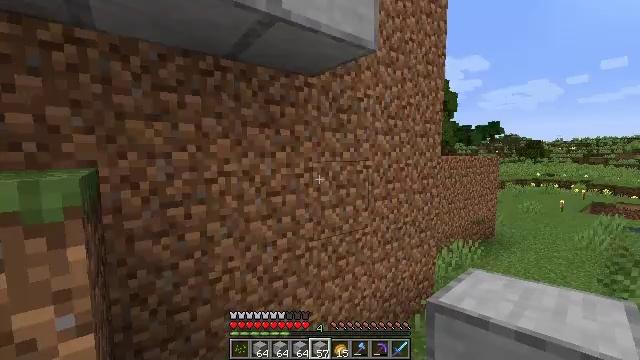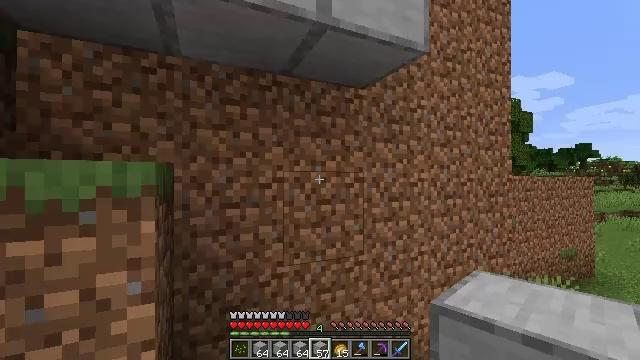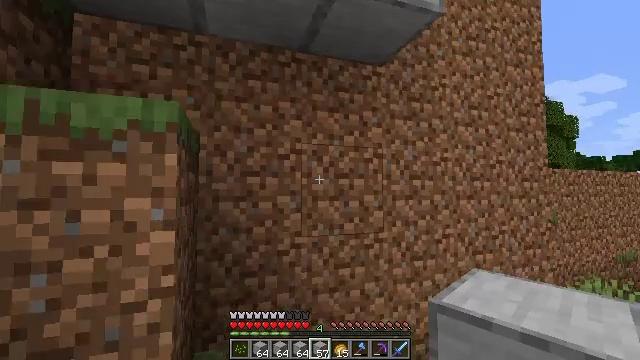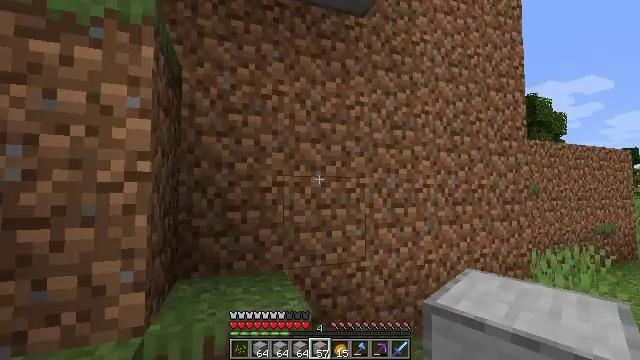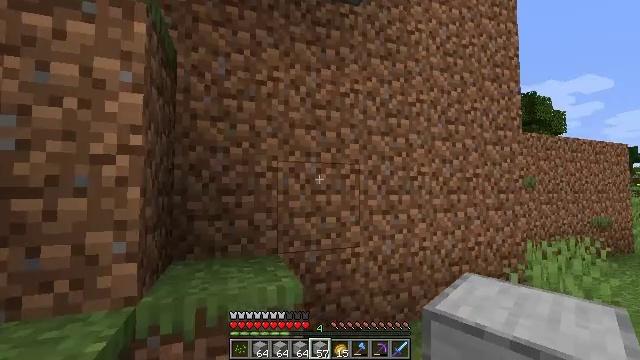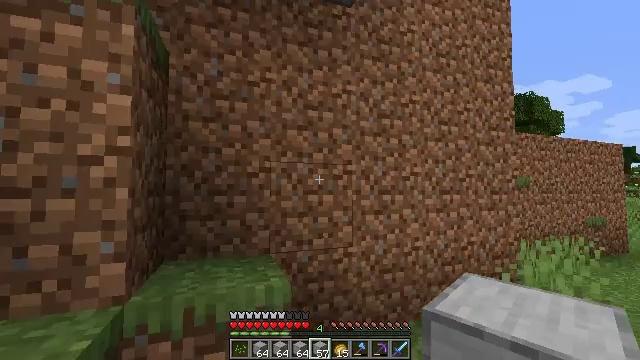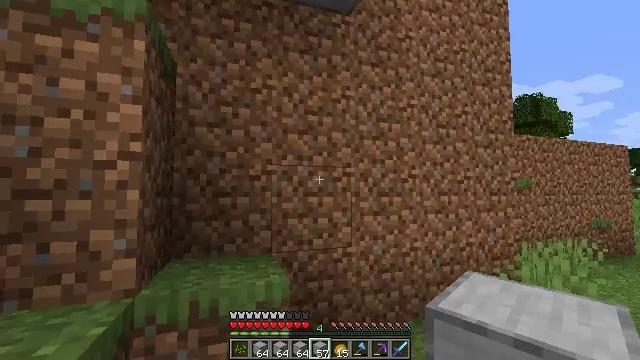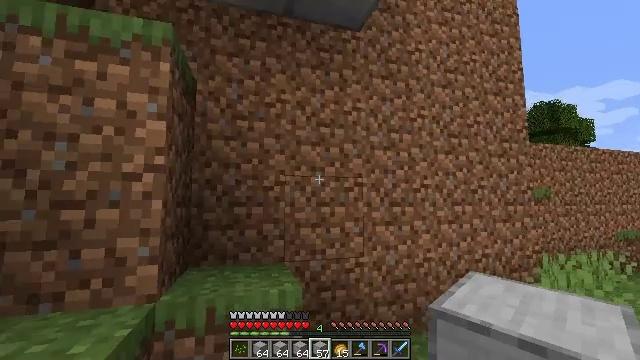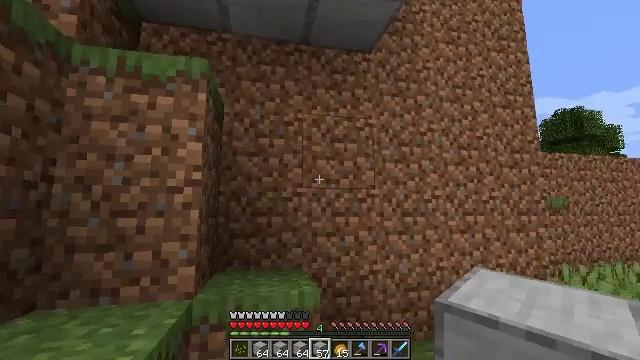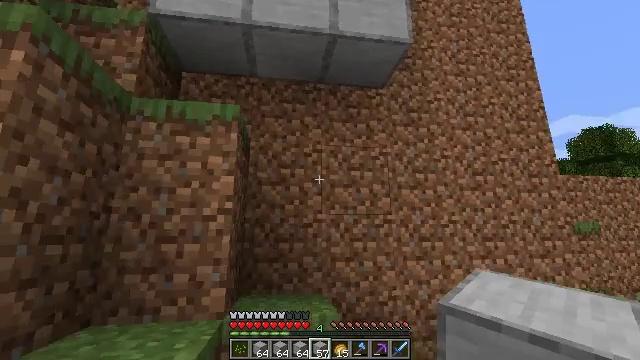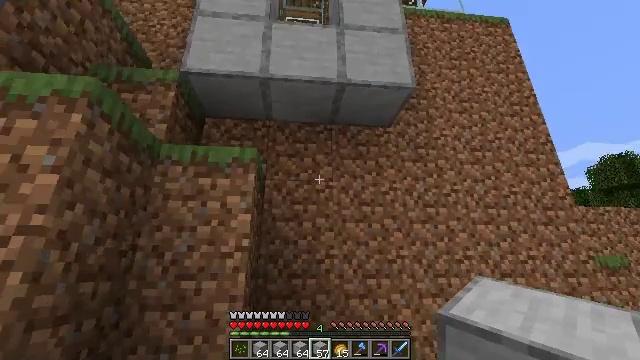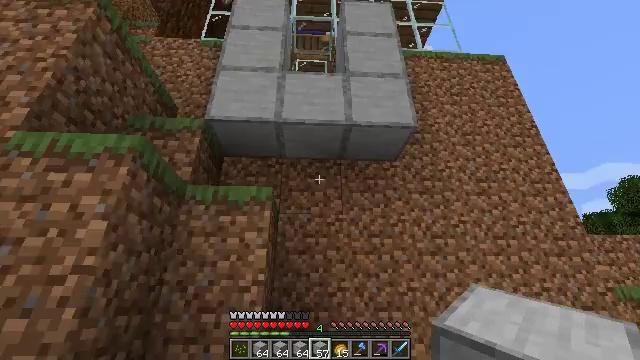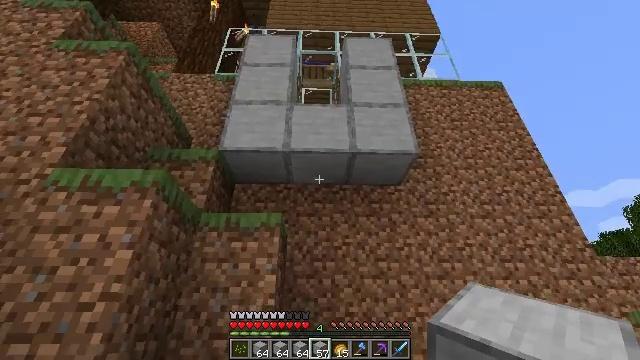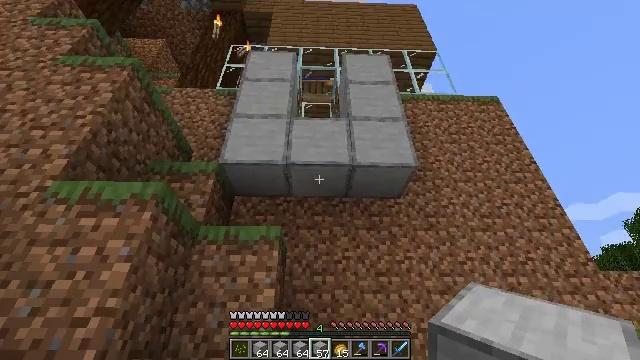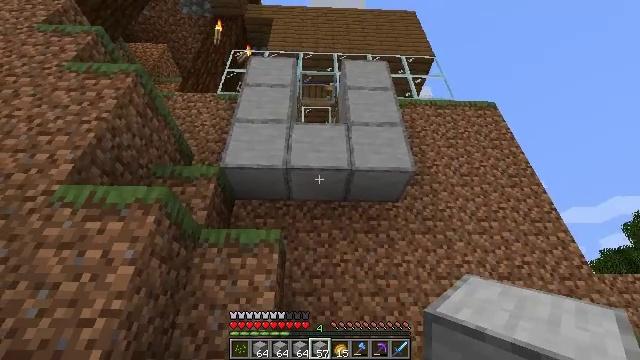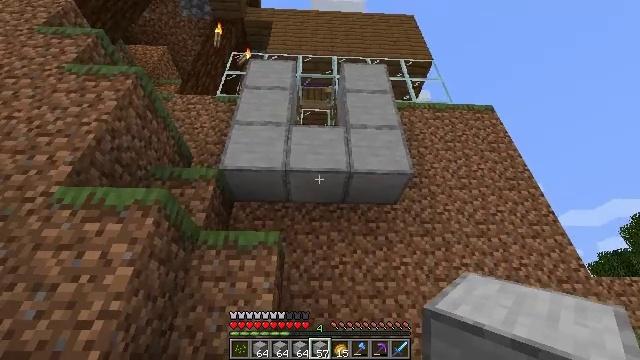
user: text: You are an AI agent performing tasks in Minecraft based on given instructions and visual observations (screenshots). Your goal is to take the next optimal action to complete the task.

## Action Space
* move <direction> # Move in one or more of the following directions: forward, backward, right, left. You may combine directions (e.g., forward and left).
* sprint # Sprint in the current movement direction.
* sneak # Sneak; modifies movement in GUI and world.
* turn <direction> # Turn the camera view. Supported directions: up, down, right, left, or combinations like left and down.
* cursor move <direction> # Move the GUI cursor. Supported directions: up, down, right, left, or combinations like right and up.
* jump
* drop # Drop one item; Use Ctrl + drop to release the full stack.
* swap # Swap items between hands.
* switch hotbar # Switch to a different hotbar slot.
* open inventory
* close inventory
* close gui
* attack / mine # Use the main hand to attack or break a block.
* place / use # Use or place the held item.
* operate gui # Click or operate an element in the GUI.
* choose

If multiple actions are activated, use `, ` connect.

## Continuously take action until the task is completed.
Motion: motion action
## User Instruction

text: Collect the large fern.
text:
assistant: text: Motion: turn left and up
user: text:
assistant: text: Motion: turn left and up
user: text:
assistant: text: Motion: turn right
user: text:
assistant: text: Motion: no_op
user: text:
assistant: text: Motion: no_op
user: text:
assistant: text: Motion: move back, turn left
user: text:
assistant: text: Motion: move back, turn left and up
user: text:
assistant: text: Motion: move back, turn left and up
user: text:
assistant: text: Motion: move back, turn left and up
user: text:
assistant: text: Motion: move back, turn left and up
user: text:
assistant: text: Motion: move back, turn left and up
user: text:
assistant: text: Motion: turn left and up
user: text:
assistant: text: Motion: turn up
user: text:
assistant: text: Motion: no_op
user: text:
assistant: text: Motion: no_op
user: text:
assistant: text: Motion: no_op
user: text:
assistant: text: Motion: turn up
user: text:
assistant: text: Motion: no_op
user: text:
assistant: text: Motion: no_op
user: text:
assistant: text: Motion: turn left and up
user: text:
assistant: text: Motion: turn left
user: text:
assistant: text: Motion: turn left
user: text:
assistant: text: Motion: turn left
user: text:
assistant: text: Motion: turn left
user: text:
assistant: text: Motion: turn left
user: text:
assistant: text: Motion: no_op
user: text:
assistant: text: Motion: no_op
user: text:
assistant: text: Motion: no_op
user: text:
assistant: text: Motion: no_op
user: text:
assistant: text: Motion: no_op